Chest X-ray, PA view. Patient: 24 years old, sex F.
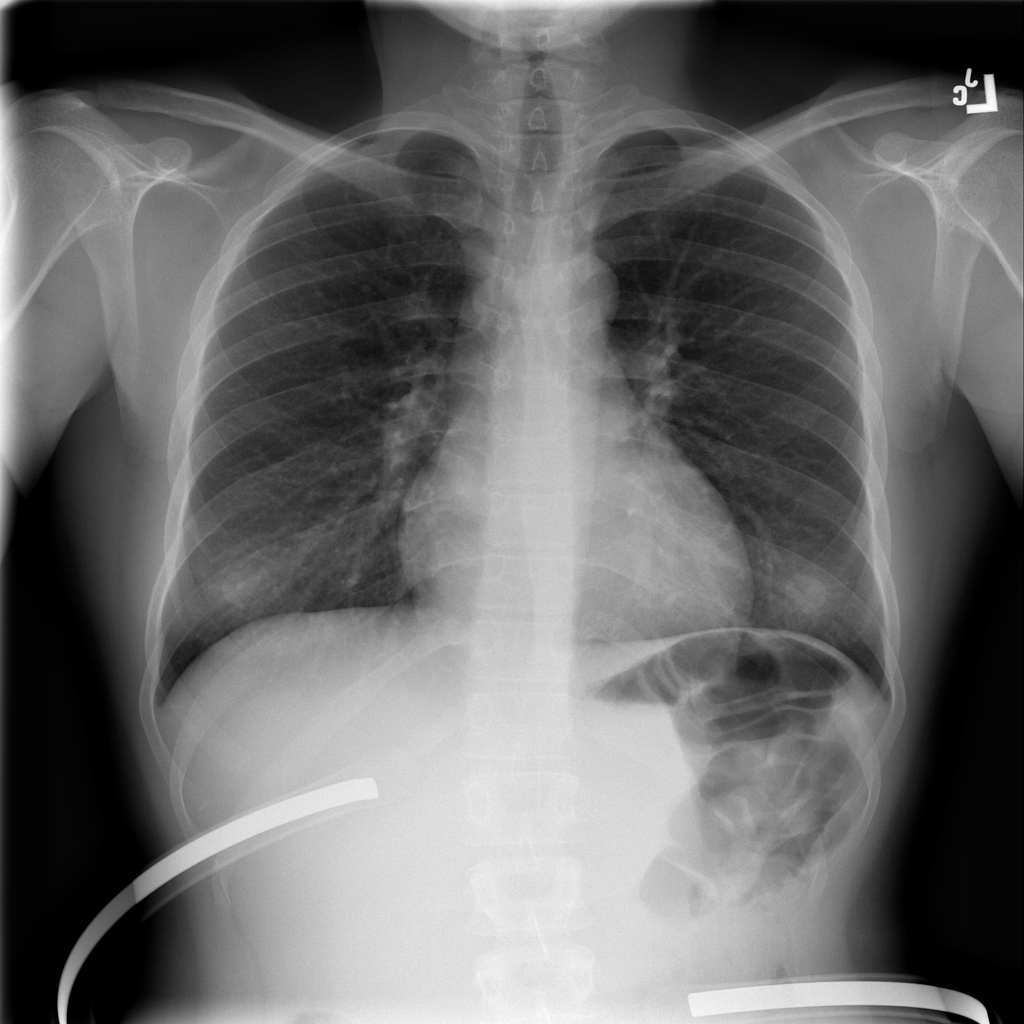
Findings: Cardiomegaly